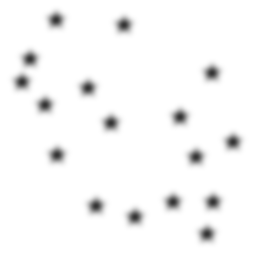
Squares: 0
Triangles: 0
Stars: 17
Total shapes: 17